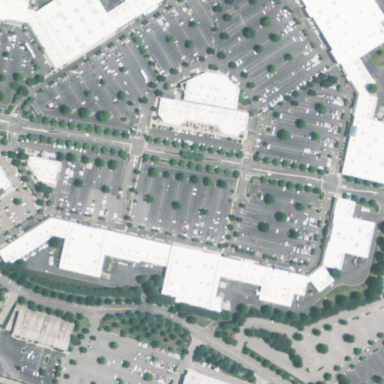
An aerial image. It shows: Retail area.